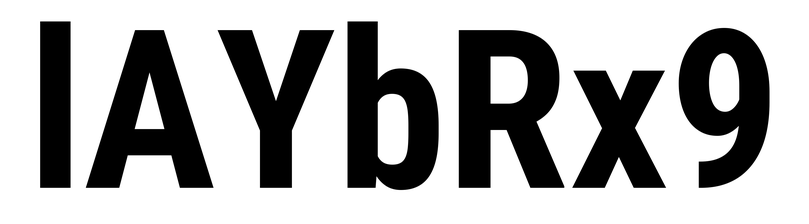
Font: Roboto_Condensed_Bold